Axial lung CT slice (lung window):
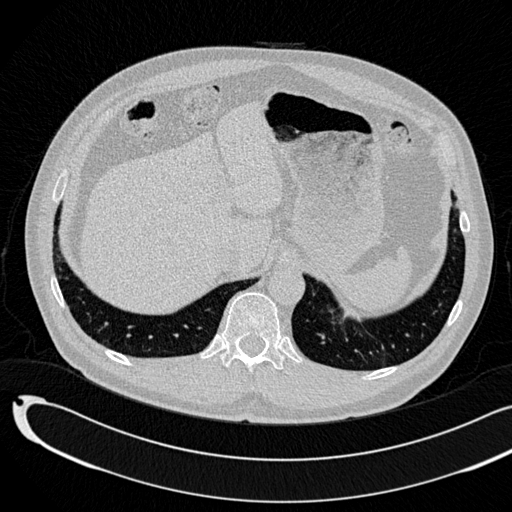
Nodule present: no